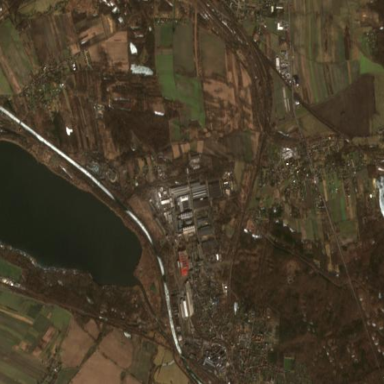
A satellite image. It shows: Historic factory.